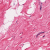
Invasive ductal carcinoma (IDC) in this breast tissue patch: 0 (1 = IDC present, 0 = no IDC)